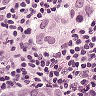
Metastatic tissue present: yes